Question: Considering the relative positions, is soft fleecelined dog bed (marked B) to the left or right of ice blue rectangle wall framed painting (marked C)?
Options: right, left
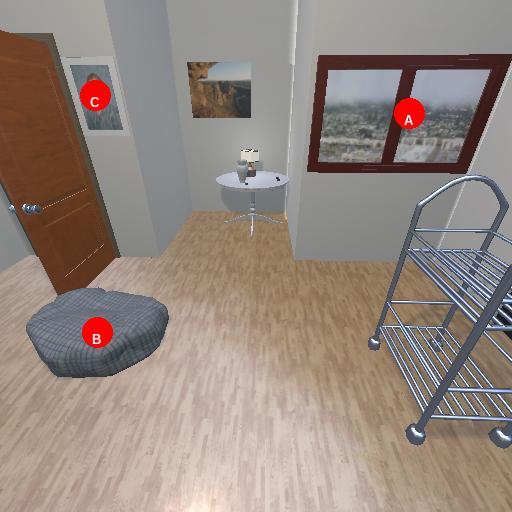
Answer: right